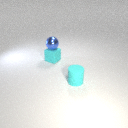
small cyan rubber cylinder in front of small cyan rubber cube